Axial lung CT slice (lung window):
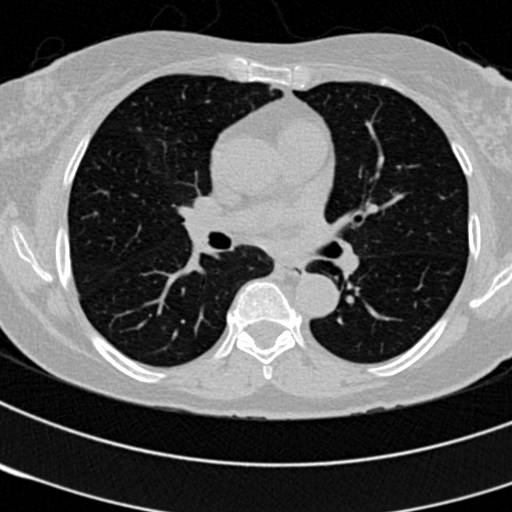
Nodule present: no